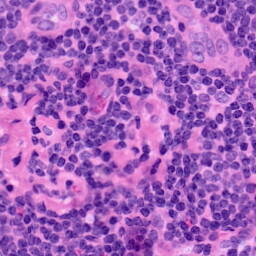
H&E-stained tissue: LymphNode